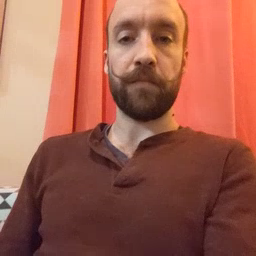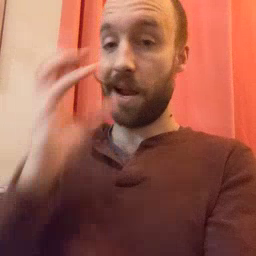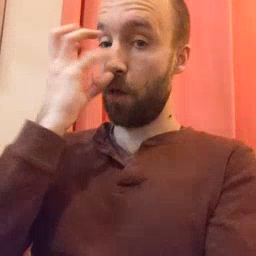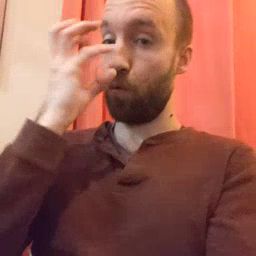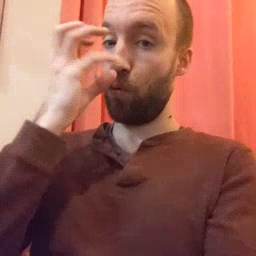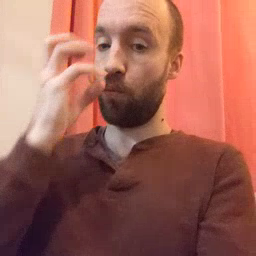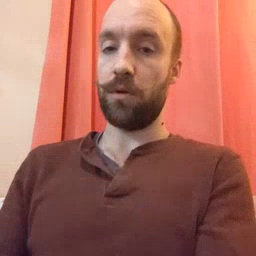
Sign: clown